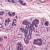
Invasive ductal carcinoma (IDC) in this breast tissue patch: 0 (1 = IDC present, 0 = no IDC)